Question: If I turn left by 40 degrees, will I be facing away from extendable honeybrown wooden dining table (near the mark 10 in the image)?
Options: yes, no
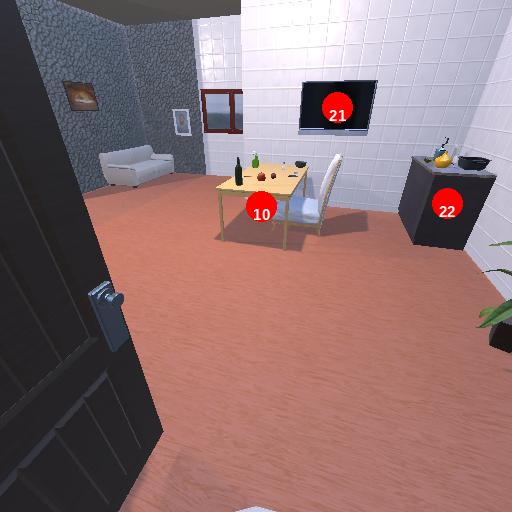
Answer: yes